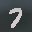
Label: 7